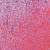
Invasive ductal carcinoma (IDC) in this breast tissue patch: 0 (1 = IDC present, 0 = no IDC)